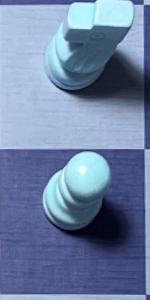
Label: Pawn_White